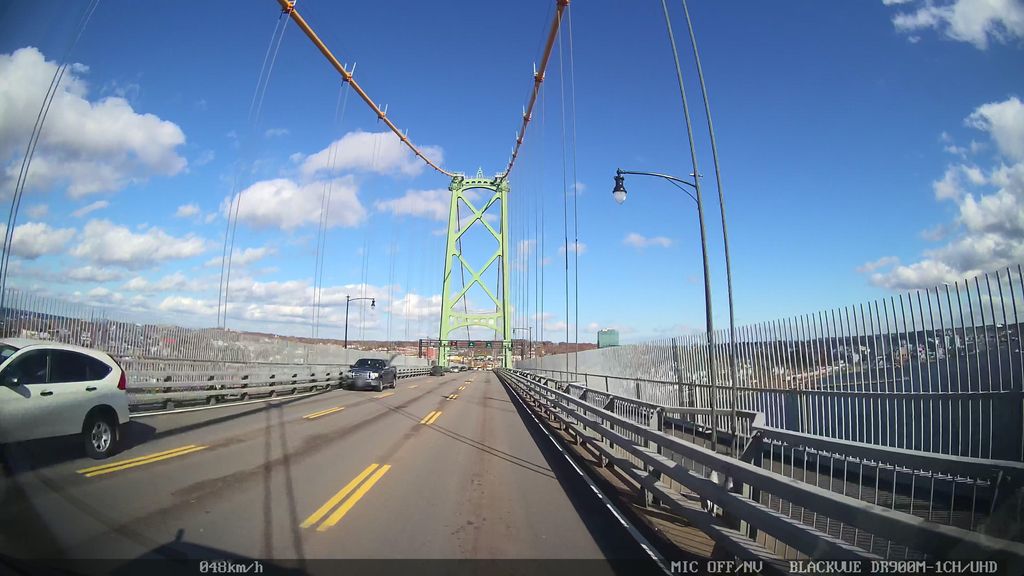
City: halifax